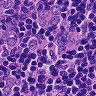
Metastatic tissue present: yes